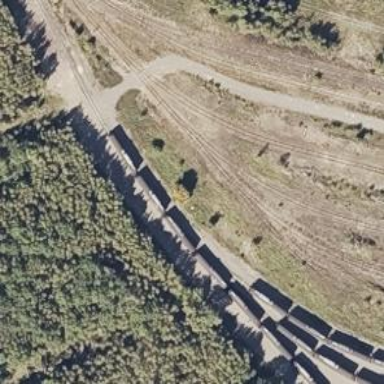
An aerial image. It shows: Railway yard in service.